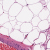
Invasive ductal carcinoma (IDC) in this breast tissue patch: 0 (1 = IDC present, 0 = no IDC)